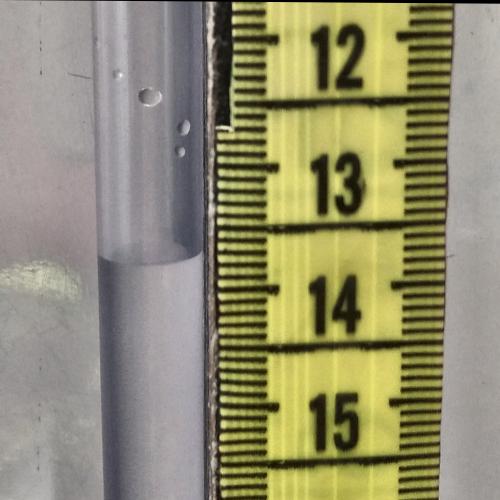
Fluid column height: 13.7 cm